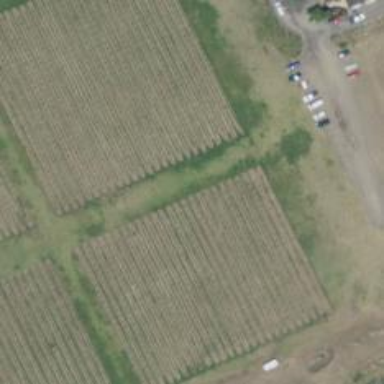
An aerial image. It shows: Agricultural area marked by row of trees.